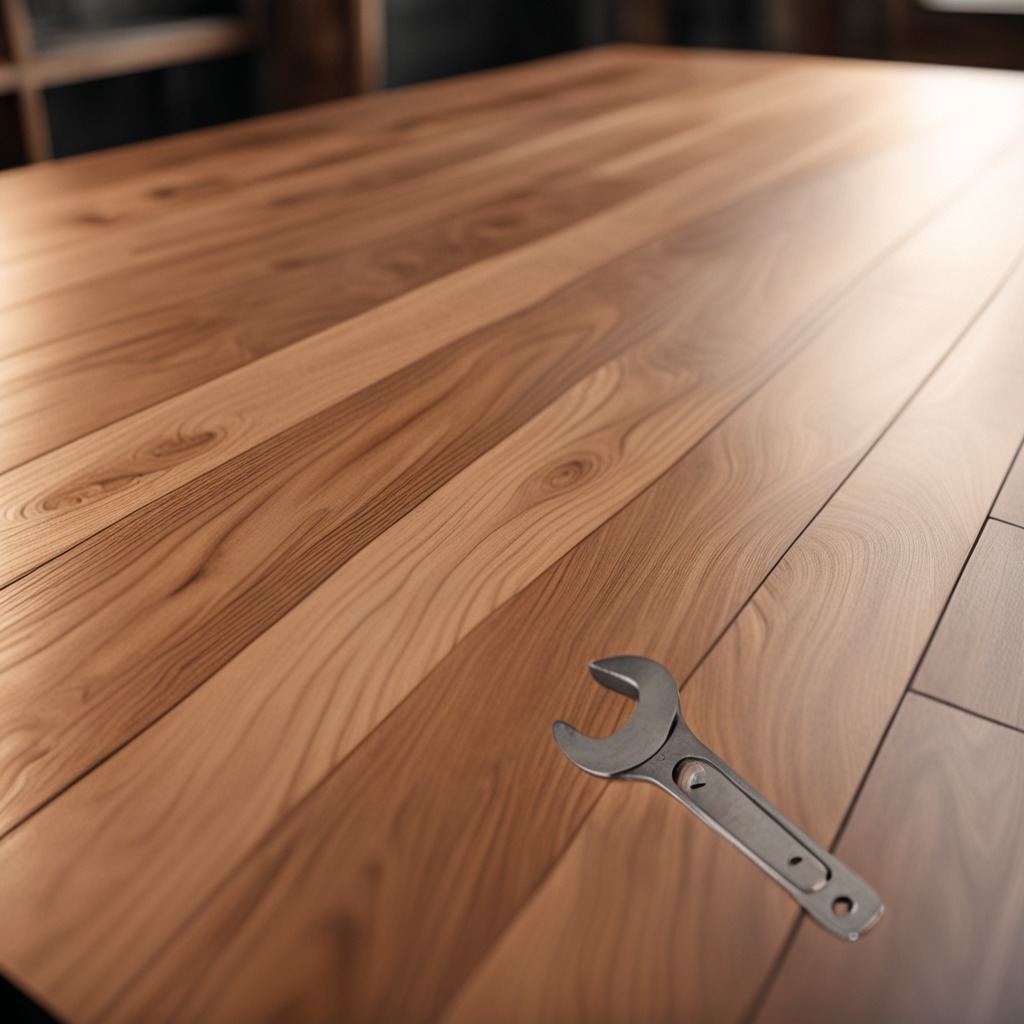
An wrench is lying on the wooden table in the carpentry studio.